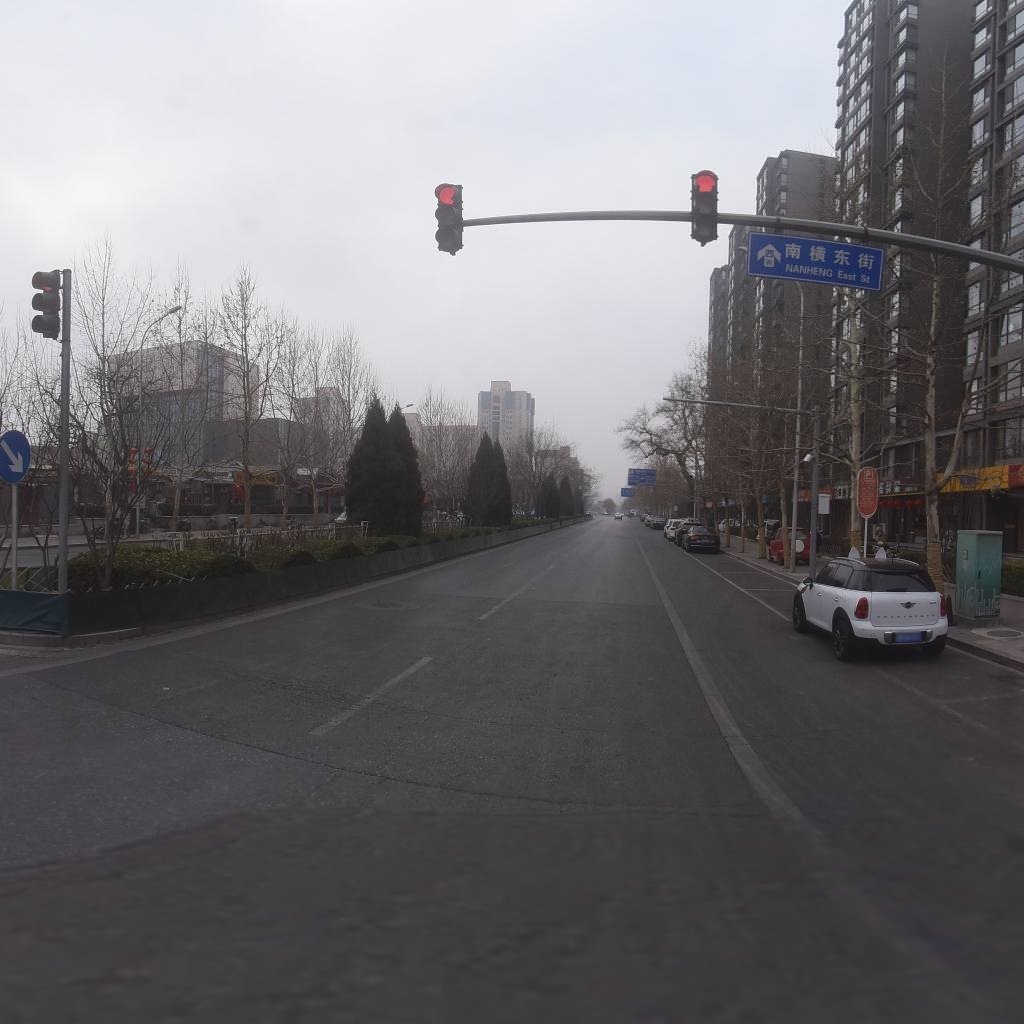
Region: Xicheng
Road damage annotations: manhole cover, transverse crack, transverse crack, alligator crack